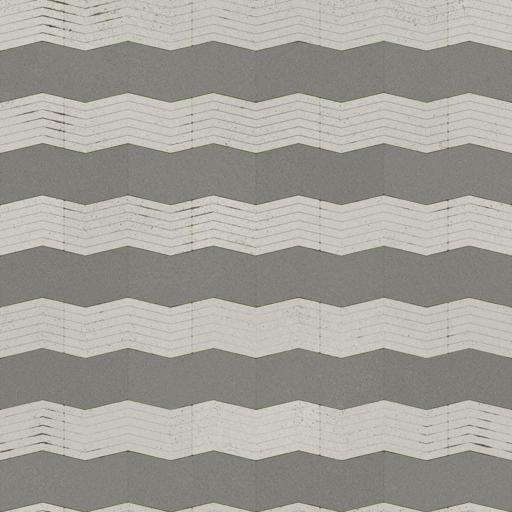
Tags: grey paving stones tiled tiles waves